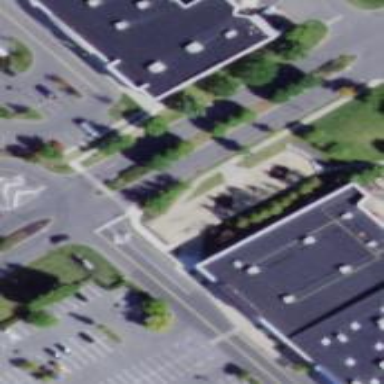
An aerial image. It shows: Commercial building.